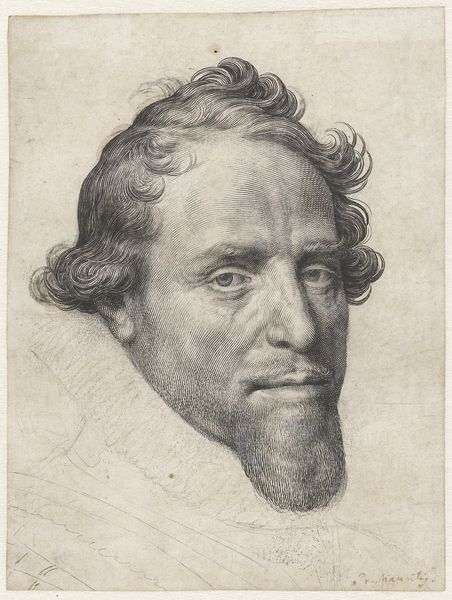
Titel: Portret van prins Maurits van Oranje
Künstler: Jan Harmensz. Muller
Standort: Amsterdam
Institution: Rijksmuseum
Schlagwörter: kopf, mann, mund, nase, ohr, skizze, stirn, zeichnung, bart, augen, gesicht, kragen, portrait, porträt, lippen, locken, seitenscheitel, brauen, kinnbart, radierung, entwurf, fleck, halbprofil